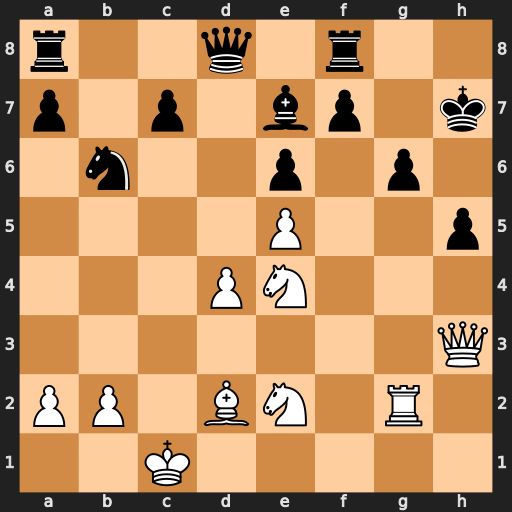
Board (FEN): r2q1r2/p1p1bp1k/1n2p1p1/4P2p/3PN3/7Q/PP1BN1R1/2K5
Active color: w
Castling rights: -
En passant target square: -
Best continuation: Qe3 Rh8 Qh6+ Kg8 Rxg6+ fxg6 Qxg6+